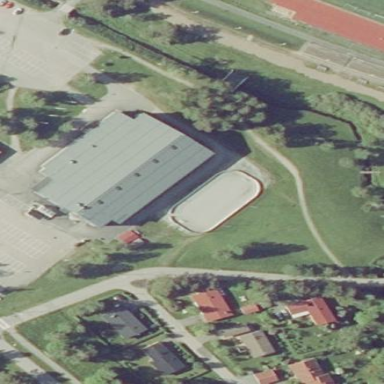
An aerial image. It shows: Building with ice rink inside.